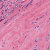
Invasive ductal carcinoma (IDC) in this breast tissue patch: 0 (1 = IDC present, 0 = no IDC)